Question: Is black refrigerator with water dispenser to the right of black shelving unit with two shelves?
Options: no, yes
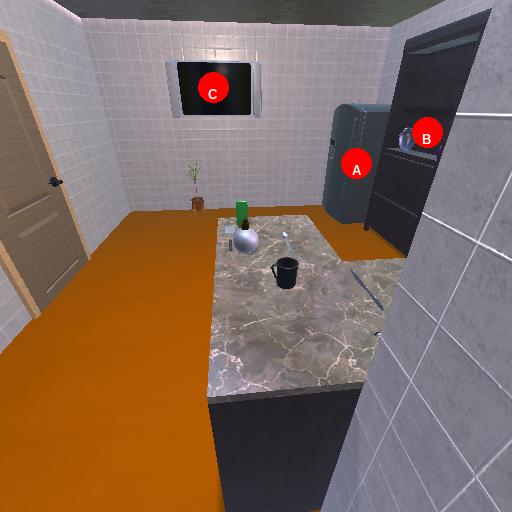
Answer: no